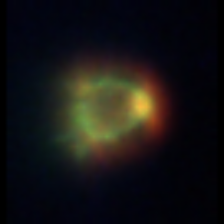
Taxon: Ciliates
Group: Other